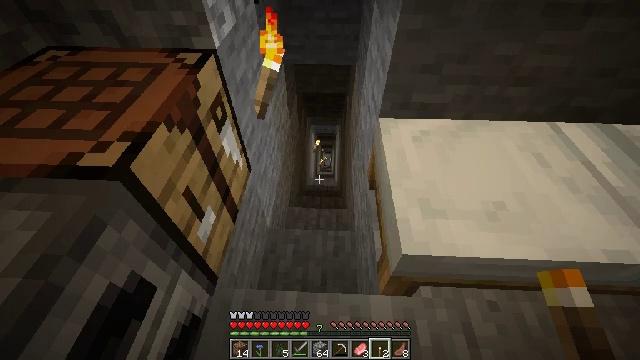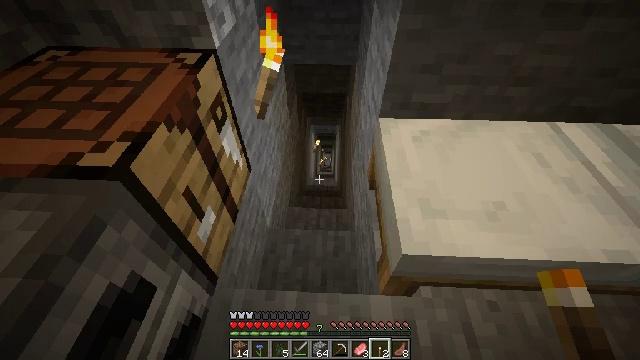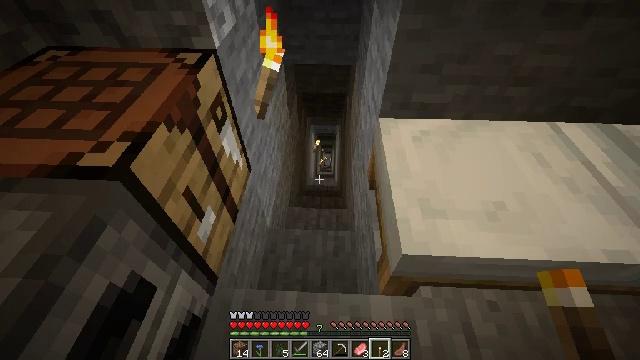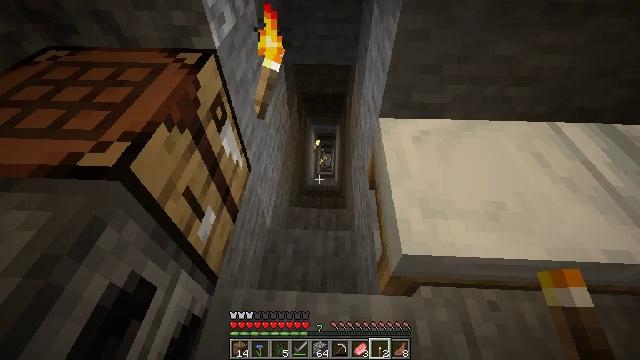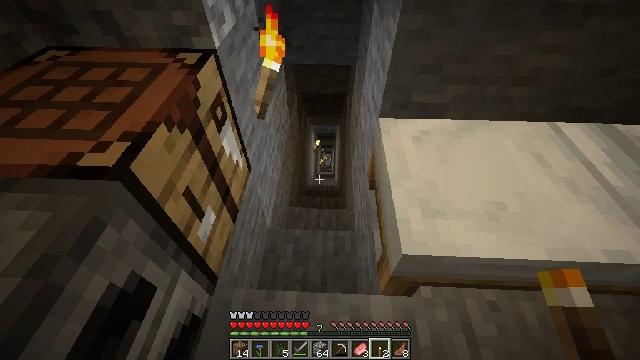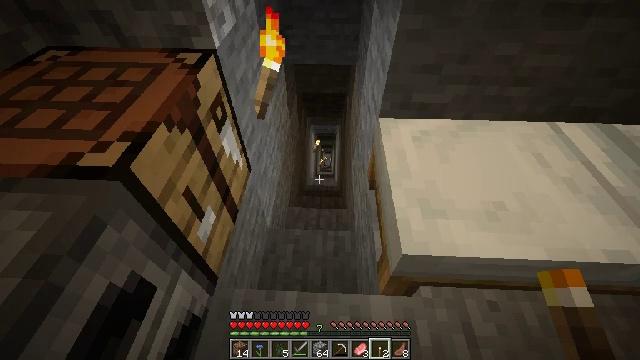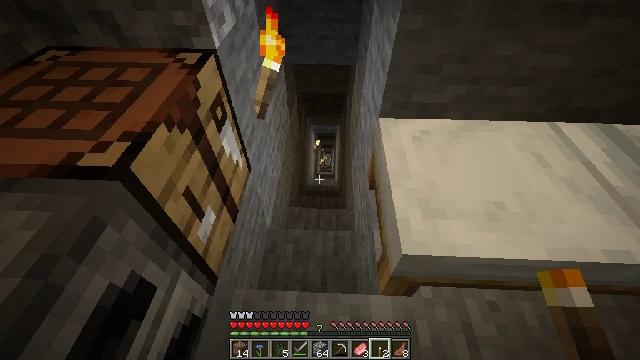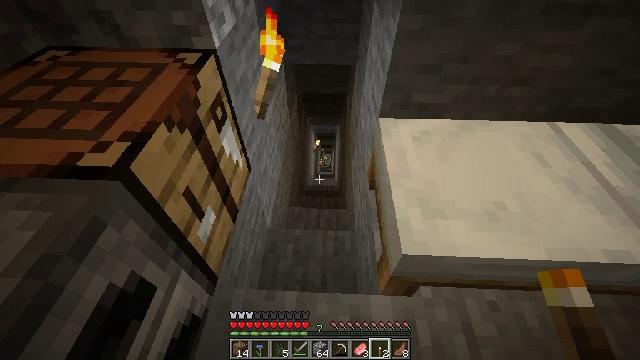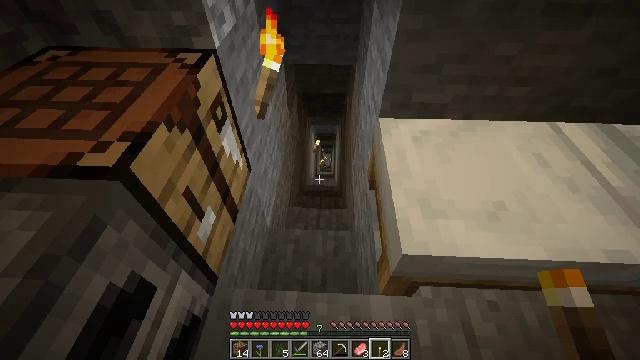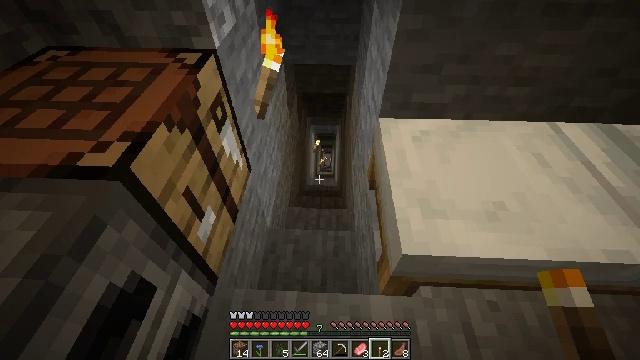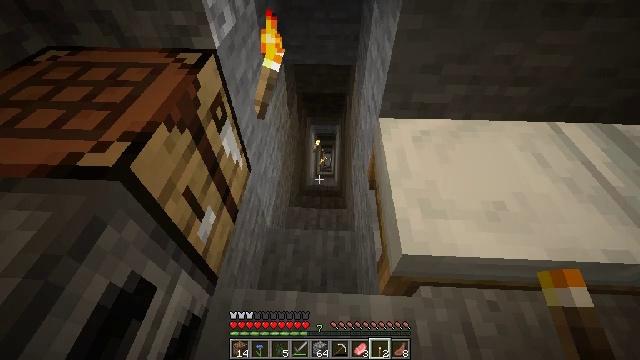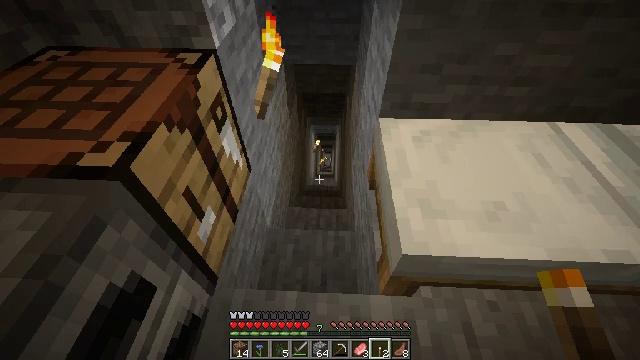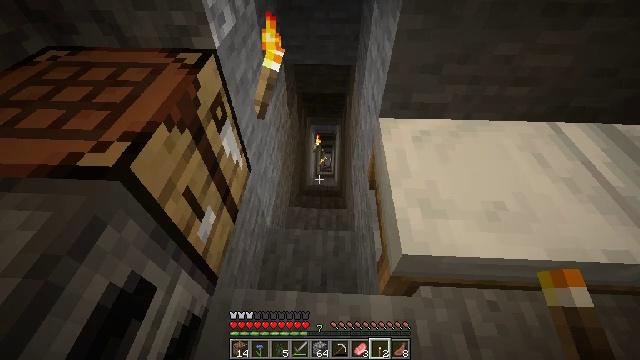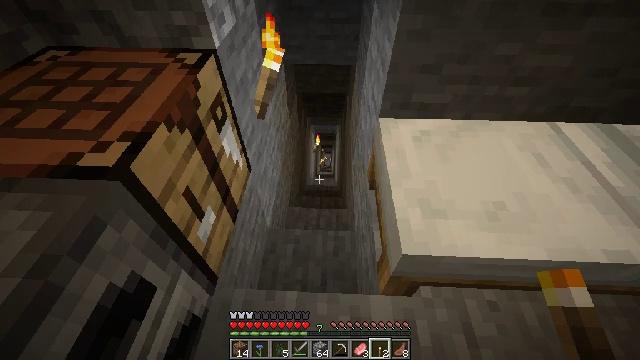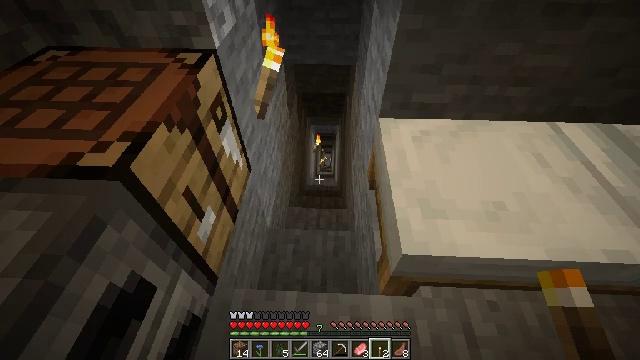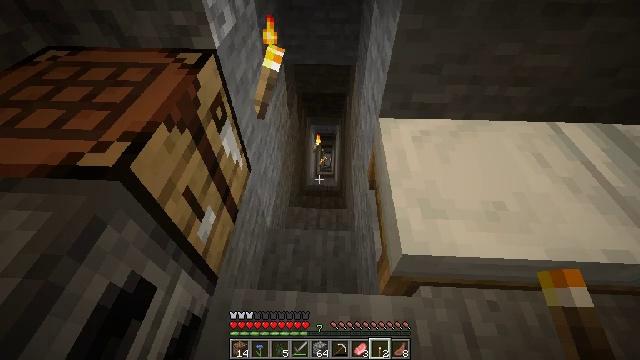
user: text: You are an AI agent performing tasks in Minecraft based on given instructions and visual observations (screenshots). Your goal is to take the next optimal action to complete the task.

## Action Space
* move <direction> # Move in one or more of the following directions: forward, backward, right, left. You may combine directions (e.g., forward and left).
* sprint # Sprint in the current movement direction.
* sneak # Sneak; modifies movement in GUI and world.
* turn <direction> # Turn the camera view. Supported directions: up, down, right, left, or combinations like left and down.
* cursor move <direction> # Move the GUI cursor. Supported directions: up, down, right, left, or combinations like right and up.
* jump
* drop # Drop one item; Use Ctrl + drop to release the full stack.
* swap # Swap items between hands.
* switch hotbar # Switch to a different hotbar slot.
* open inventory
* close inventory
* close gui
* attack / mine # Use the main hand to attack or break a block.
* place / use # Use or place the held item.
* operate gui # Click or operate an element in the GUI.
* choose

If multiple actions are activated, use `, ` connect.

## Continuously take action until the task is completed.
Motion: motion action
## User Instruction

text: Use cobblestone at the crafting table to make cobblestone stairs.
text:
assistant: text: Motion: no_op
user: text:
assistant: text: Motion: no_op
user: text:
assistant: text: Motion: no_op
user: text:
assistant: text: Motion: no_op
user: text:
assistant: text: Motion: no_op
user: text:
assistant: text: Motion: no_op
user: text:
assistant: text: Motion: no_op
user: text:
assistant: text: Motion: no_op
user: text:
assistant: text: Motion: no_op
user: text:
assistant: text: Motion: no_op
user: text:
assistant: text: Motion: no_op
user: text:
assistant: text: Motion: no_op
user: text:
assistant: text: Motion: no_op
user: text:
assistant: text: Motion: no_op
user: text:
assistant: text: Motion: no_op
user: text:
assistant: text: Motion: no_op
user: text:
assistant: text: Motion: no_op
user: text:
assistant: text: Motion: no_op
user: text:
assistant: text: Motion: no_op
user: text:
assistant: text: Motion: no_op
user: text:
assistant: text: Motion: no_op
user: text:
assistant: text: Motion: no_op
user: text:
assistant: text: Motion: no_op
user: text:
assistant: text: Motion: no_op
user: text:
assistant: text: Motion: no_op
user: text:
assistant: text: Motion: no_op
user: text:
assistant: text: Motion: no_op
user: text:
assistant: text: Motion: no_op
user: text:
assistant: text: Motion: no_op
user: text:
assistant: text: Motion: no_op